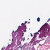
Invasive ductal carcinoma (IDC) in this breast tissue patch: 0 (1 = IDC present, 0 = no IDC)